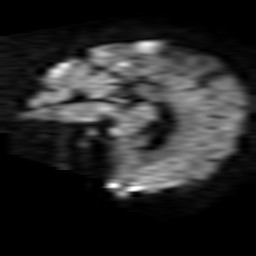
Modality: TRACE
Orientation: sagittal
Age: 58
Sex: male
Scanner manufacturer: philips
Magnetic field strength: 1.5 T
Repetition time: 4.783 s
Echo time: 0.07764 s